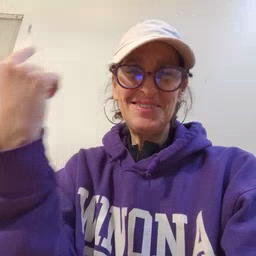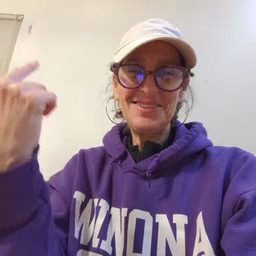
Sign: black